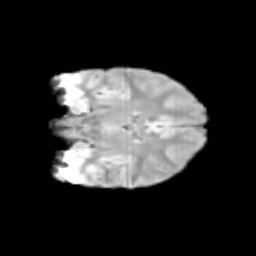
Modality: T2w
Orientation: coronal
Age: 11
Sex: male
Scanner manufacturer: siemens
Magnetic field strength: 3 T
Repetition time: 3.8 s
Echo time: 0.07 s